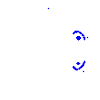
Particle: pion